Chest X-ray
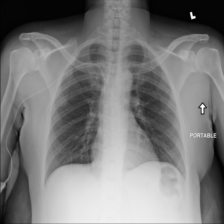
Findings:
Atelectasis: negative
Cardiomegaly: negative
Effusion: negative
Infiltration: negative
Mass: negative
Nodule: negative
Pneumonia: negative
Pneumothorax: negative
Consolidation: negative
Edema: negative
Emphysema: negative
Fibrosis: negative
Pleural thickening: negative
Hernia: negative